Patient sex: M
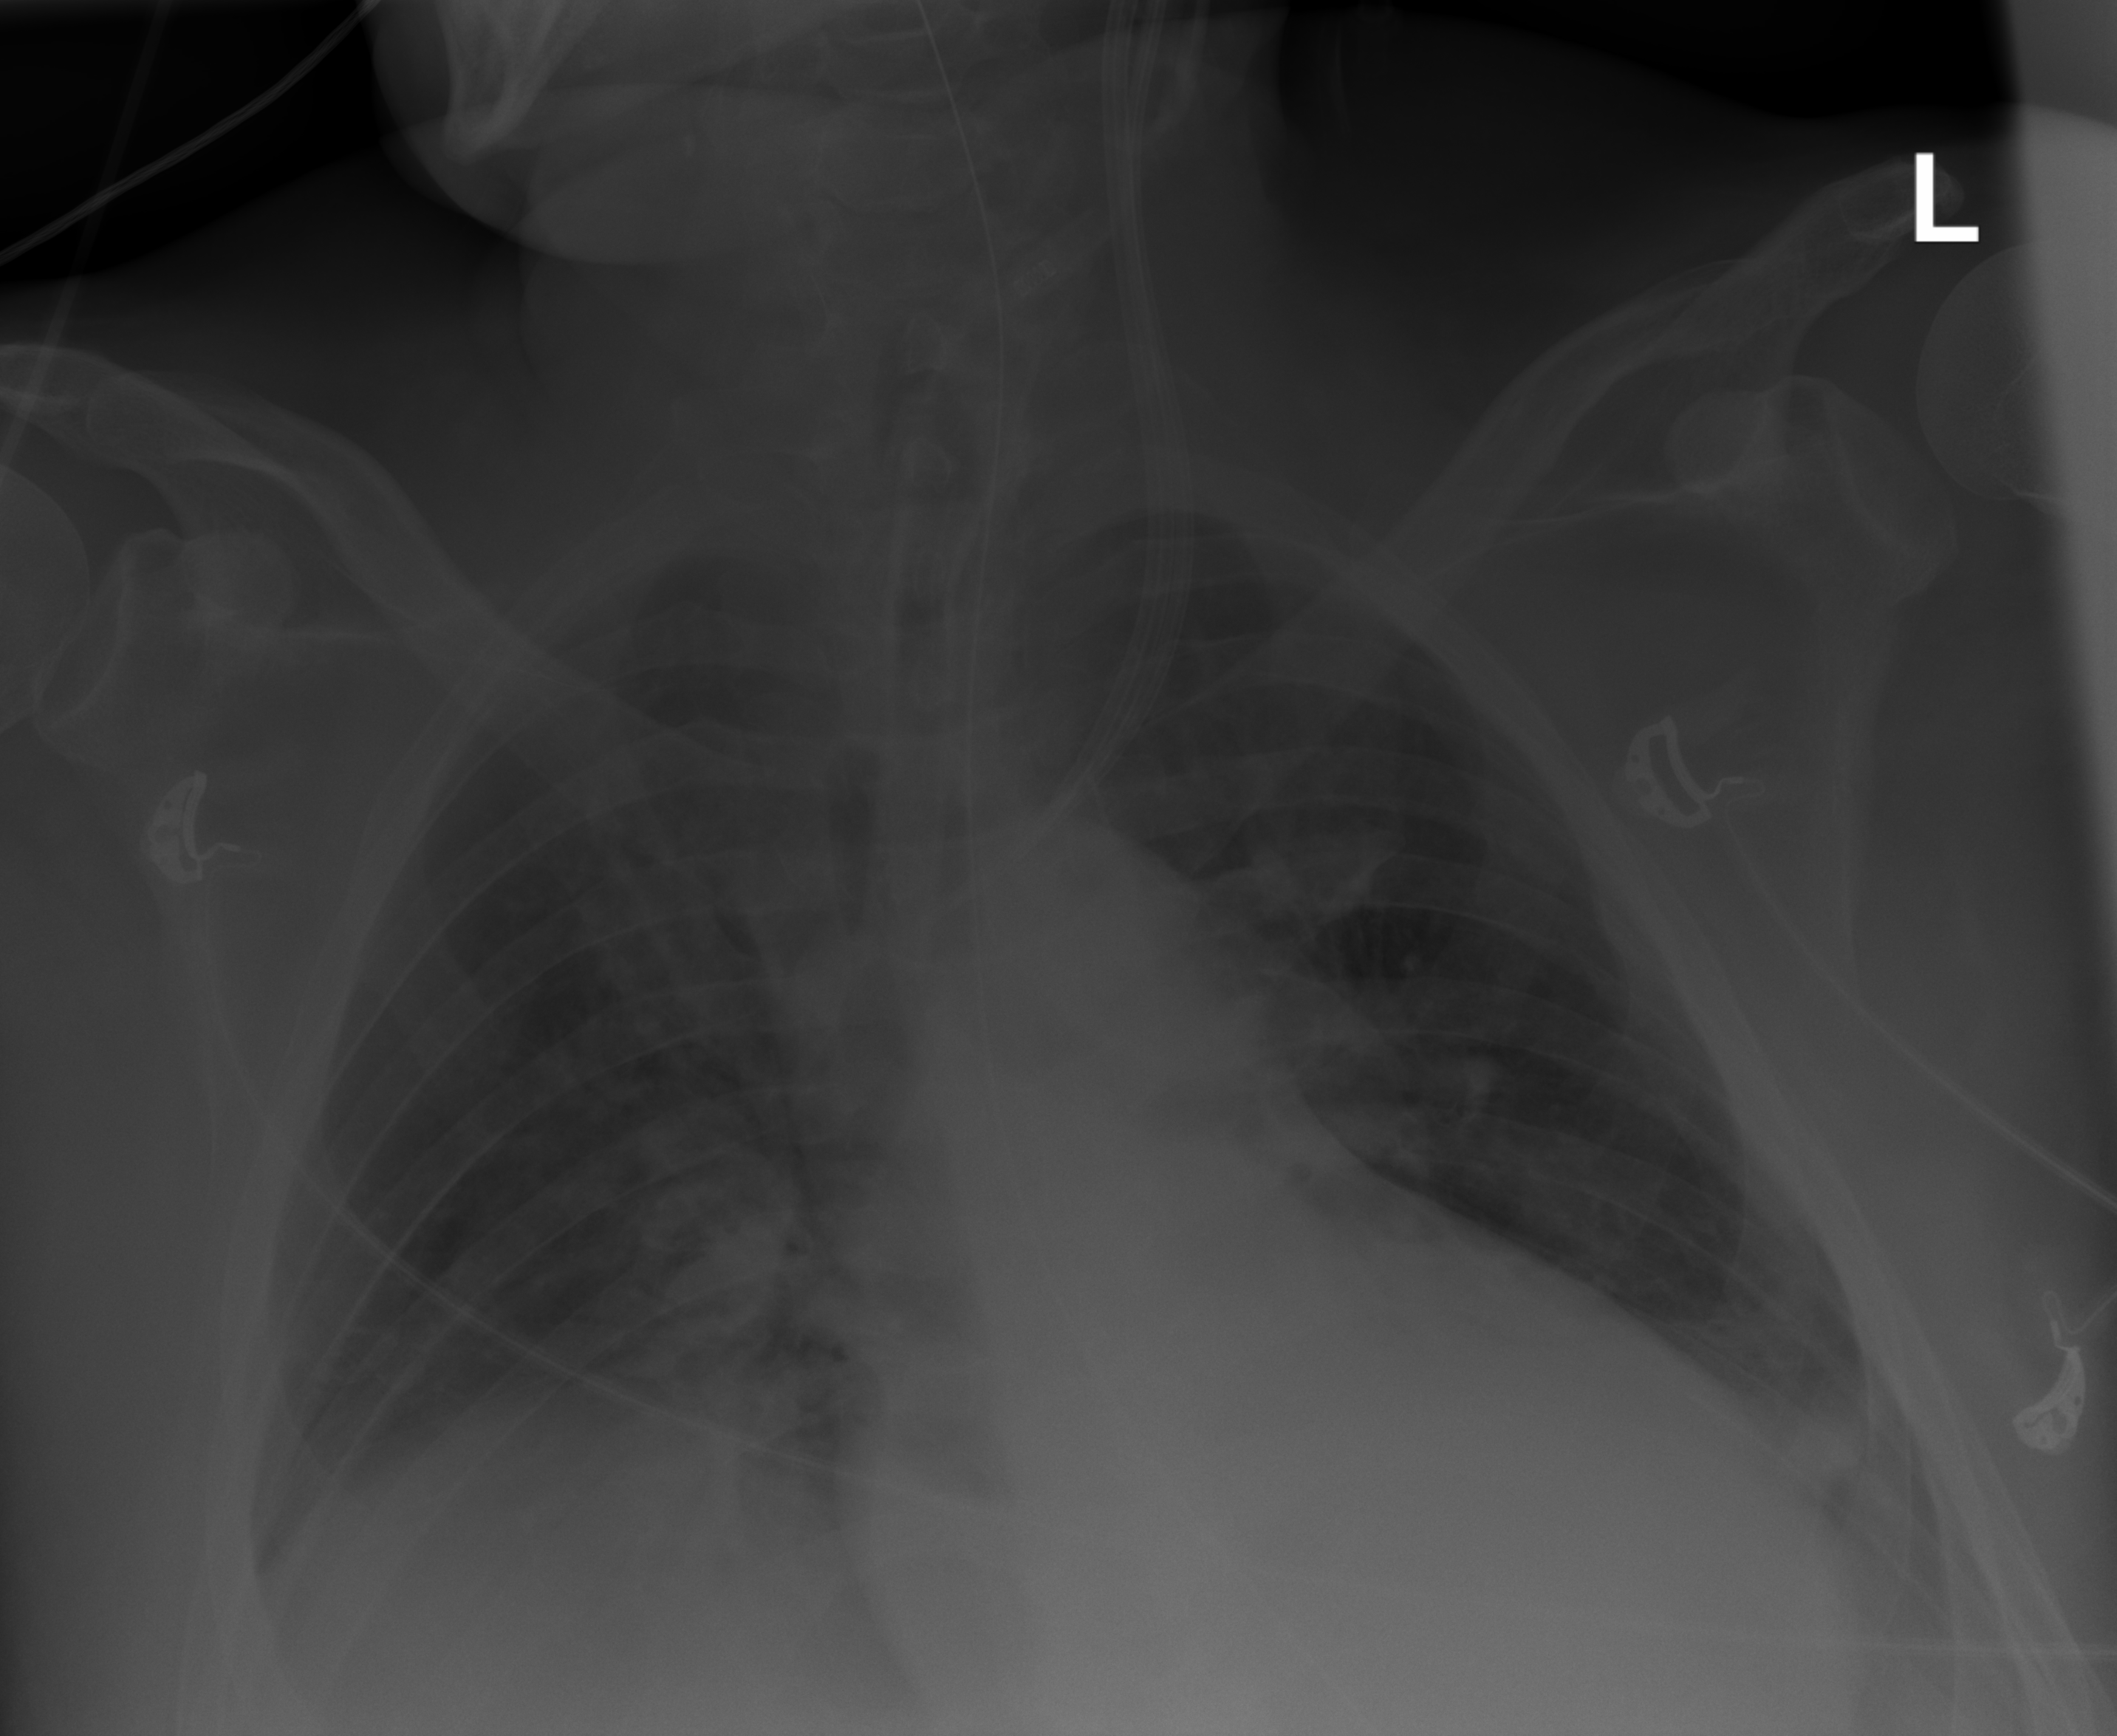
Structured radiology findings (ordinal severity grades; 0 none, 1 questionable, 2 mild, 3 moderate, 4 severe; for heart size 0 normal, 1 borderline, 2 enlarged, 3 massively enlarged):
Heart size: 1
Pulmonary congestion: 2
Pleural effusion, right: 0
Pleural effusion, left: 2
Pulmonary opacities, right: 0
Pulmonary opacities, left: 0
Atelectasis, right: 2
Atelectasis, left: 2